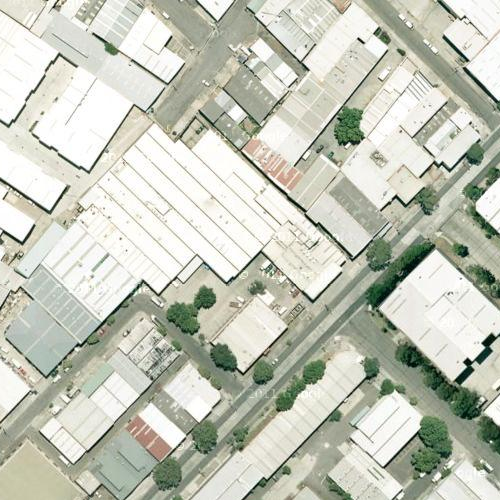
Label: sydney